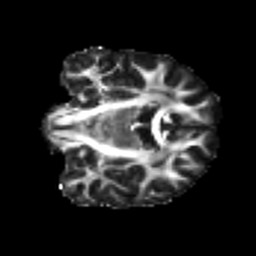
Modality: FA
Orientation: coronal
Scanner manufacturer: siemens
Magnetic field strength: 3 T
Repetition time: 3.6 s
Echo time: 0.092 s